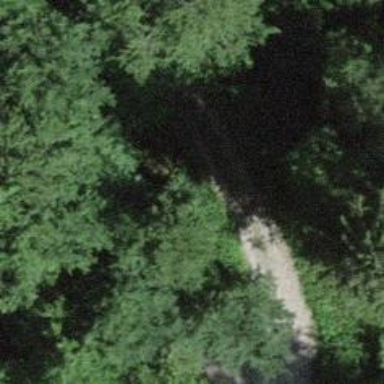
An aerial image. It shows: Gravel track road.